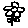
Label: flower